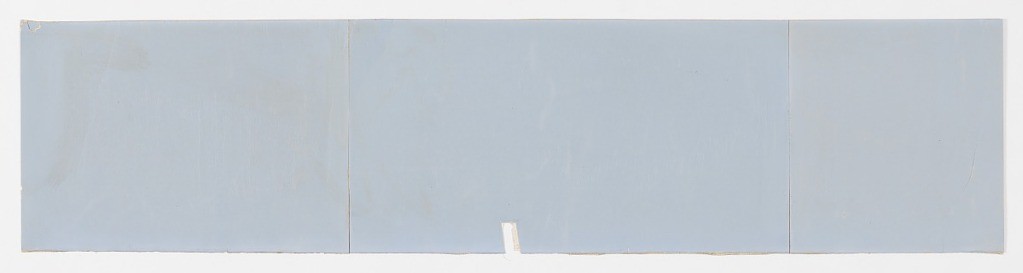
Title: Overdoor Panel from 'Eldorado'
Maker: Zuber & Cie, Rixheim, Alsace, France, founded 1797
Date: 1849
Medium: painted paper
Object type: overdoor panel
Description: Unprinted blue sky. Part of a set of 24 scenic panels and 5 plain overdoors in pattern "Eldorado", which depicts the mythical city of El Dorado and a combination of Gothic architecture, temple ruins, mountainscapes, heavy vegetation of flowers and trees, and peacocks.